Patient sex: M
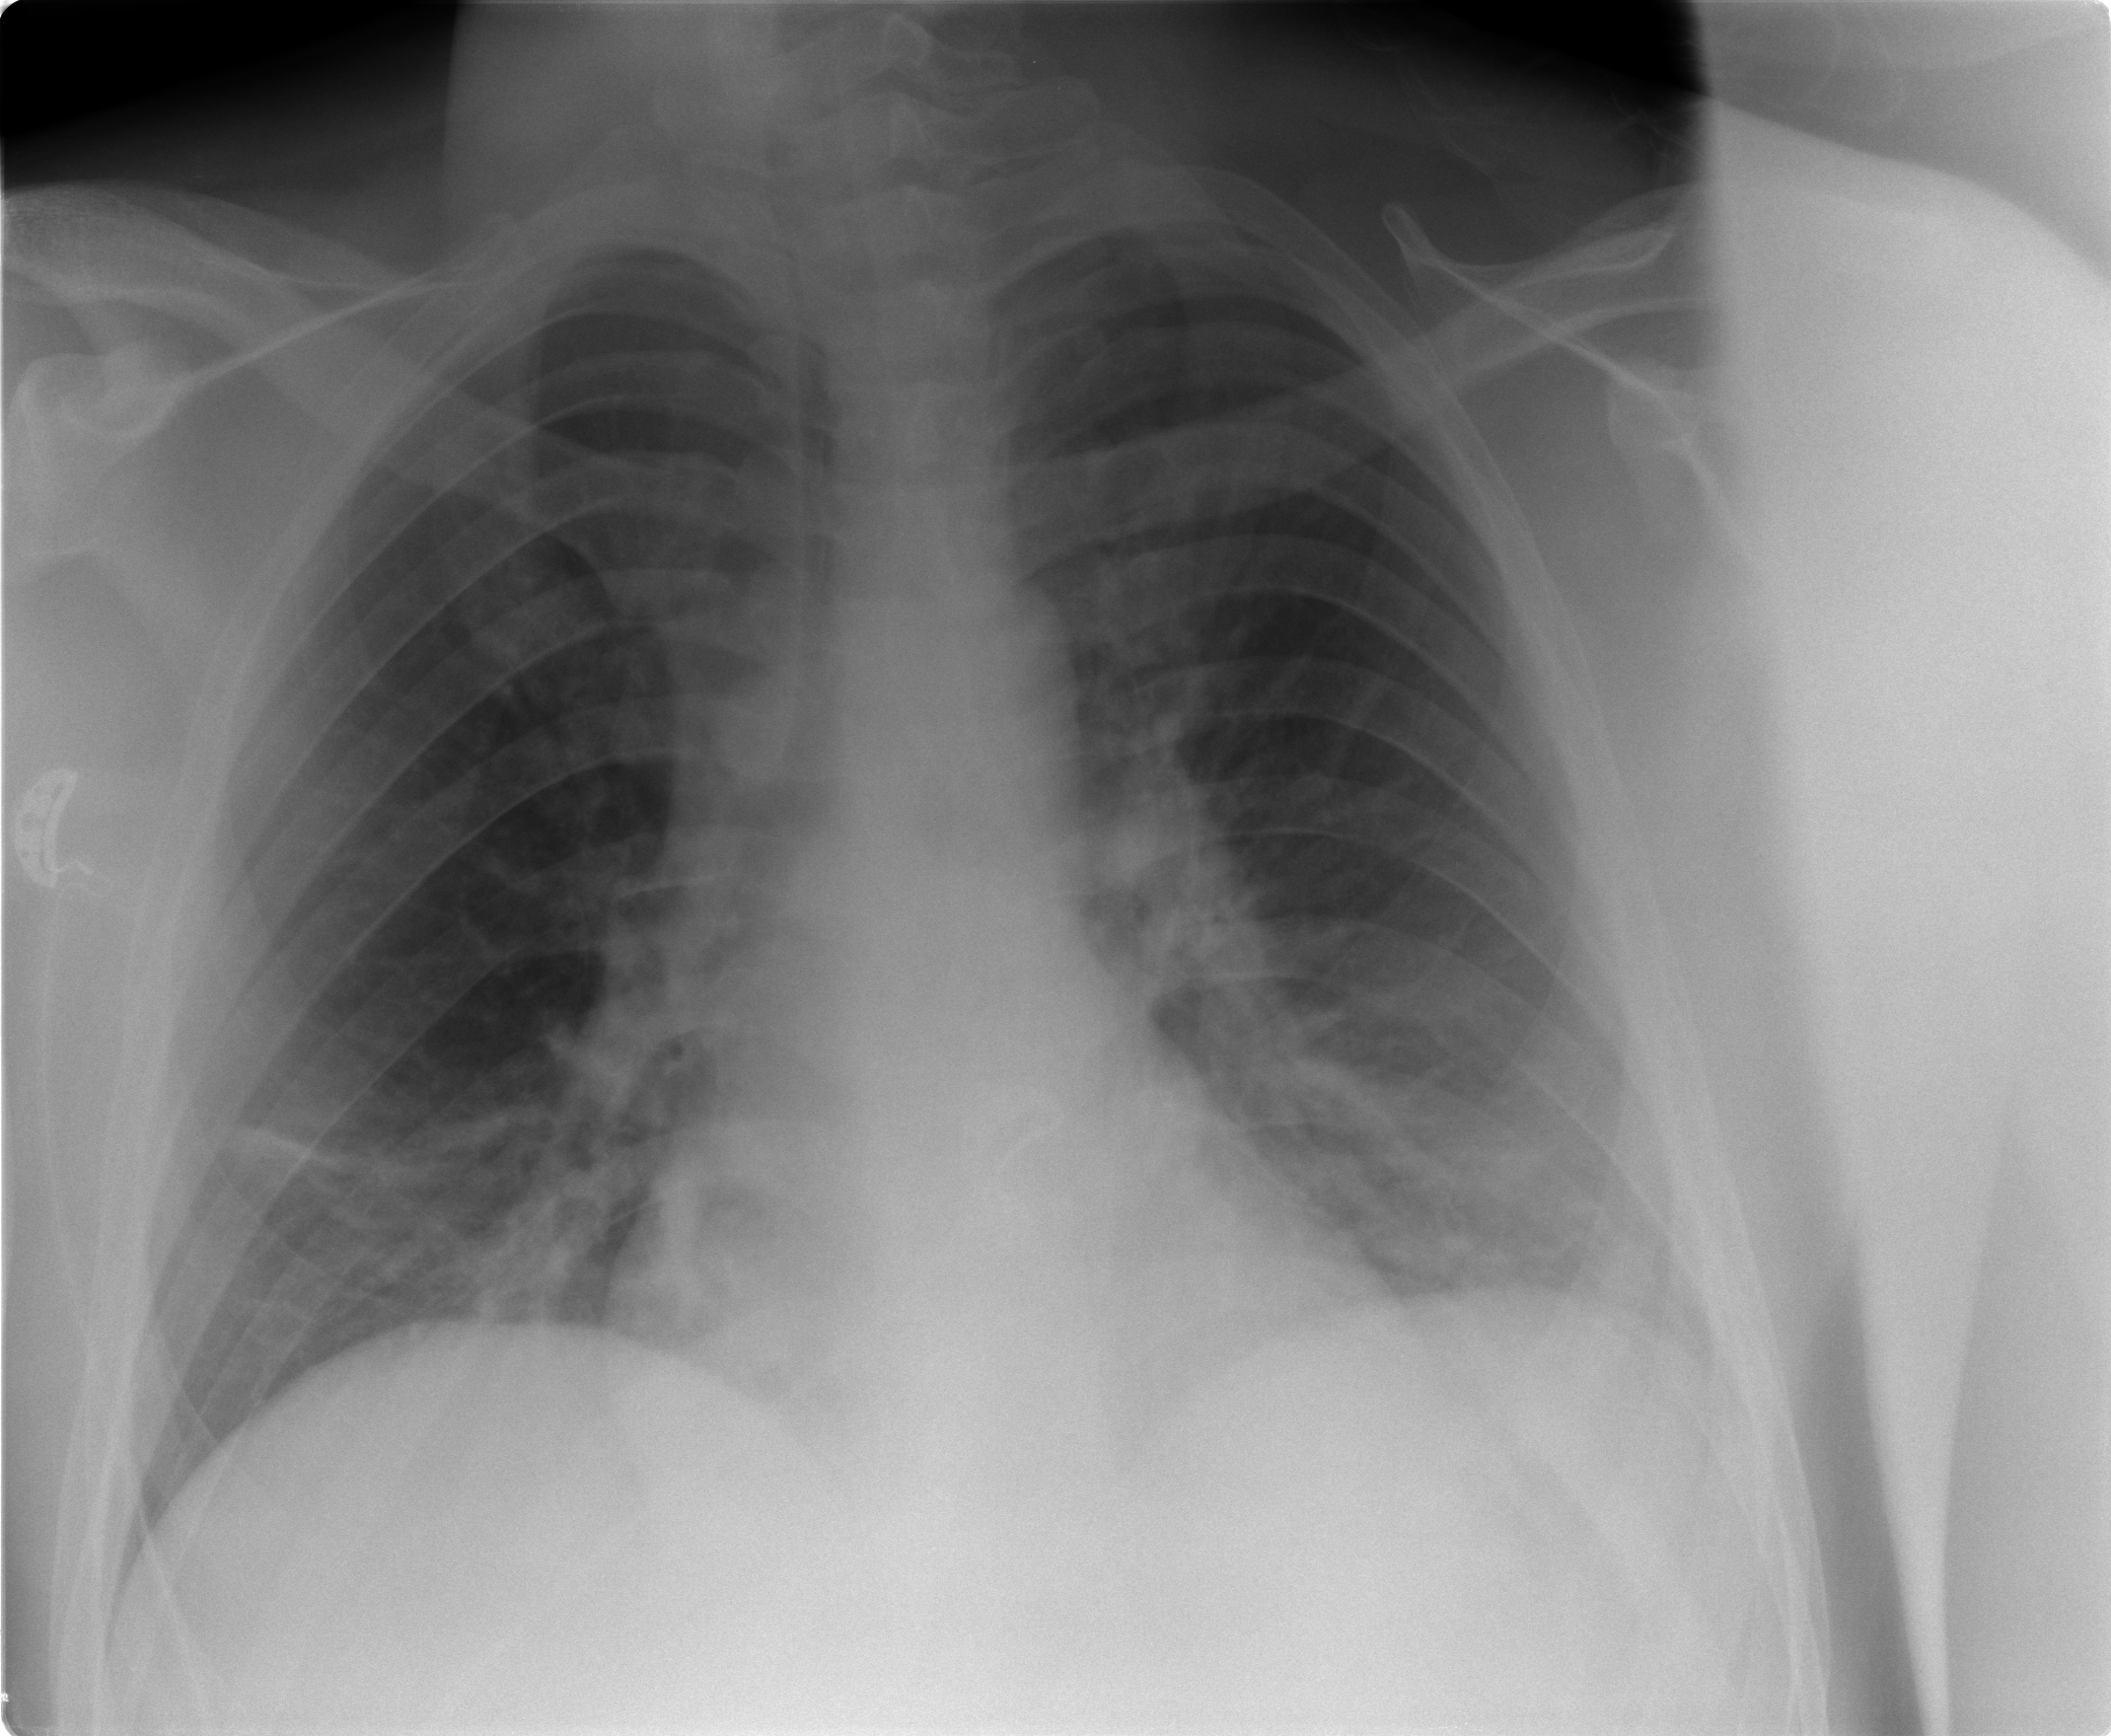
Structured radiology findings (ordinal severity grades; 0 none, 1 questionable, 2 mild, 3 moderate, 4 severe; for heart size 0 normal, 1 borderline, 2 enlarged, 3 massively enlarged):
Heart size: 0
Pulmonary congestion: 1
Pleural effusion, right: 0
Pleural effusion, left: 1
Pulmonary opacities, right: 1
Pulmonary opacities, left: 1
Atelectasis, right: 2
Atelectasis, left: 2